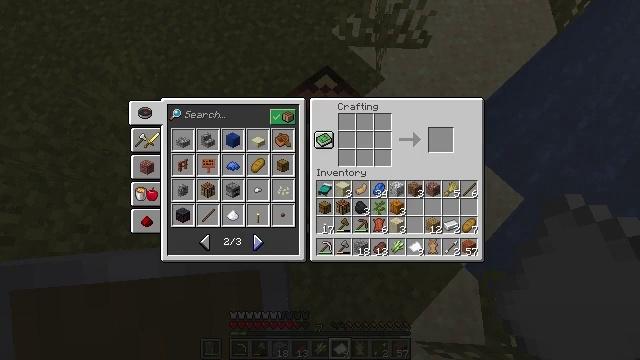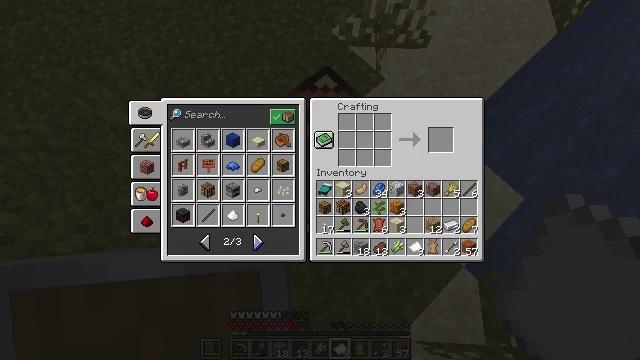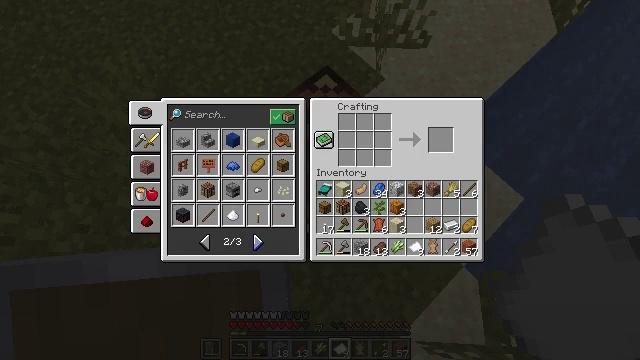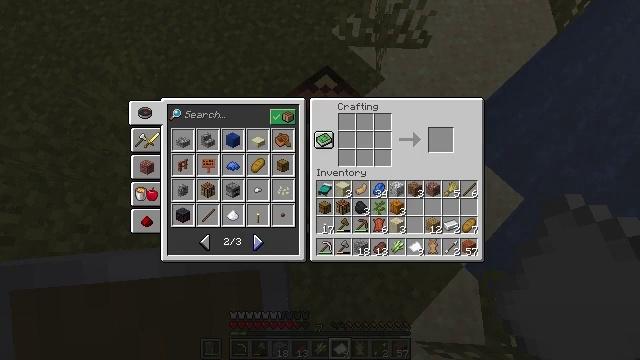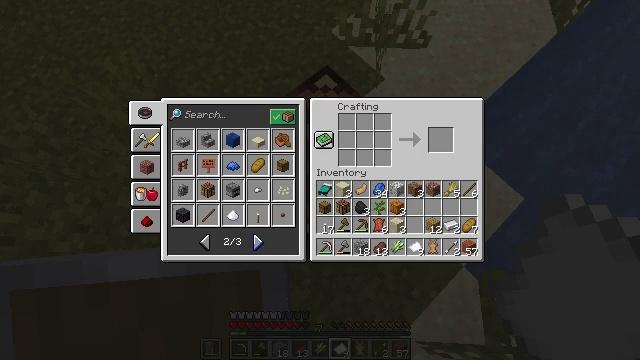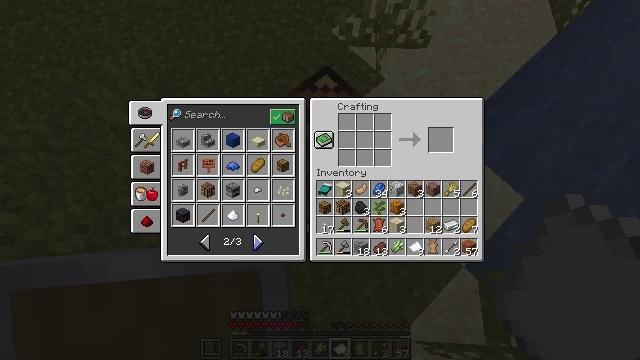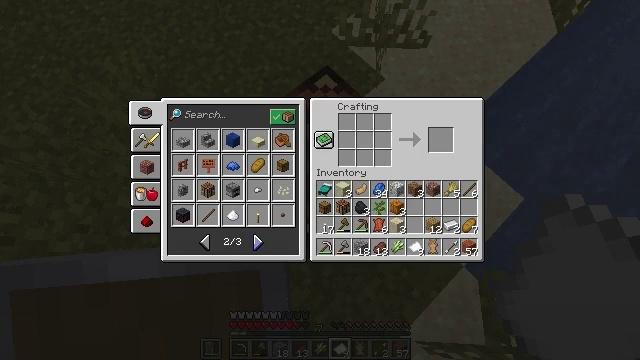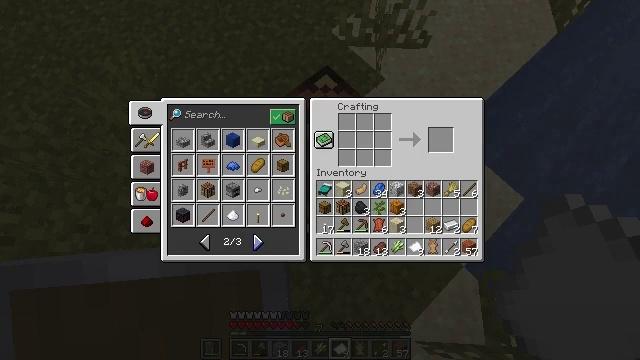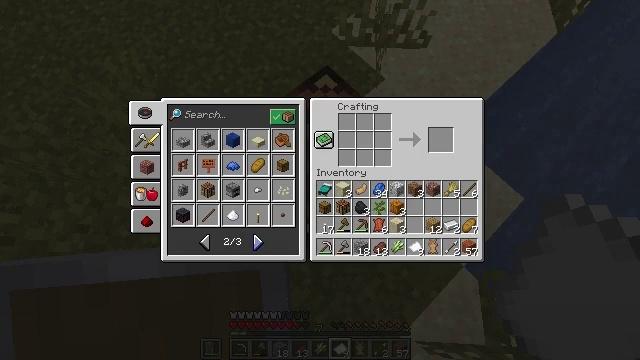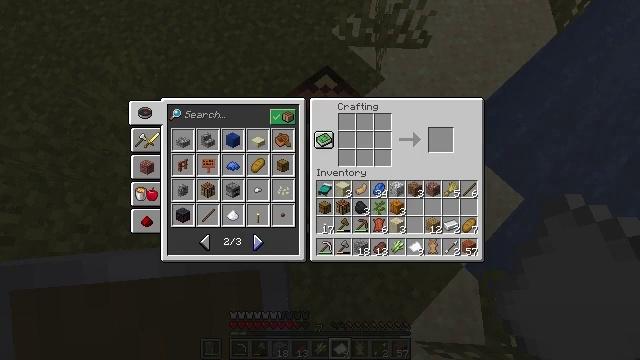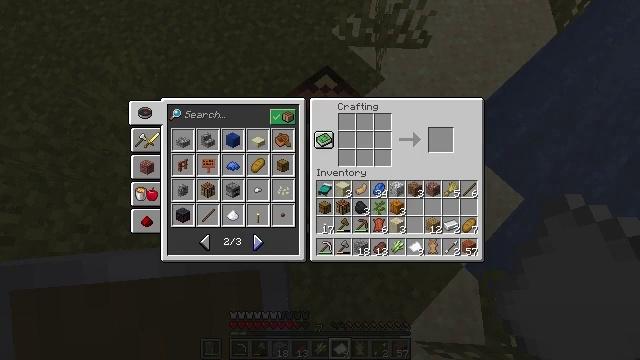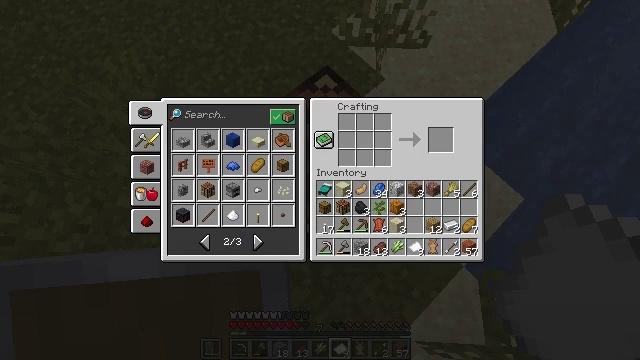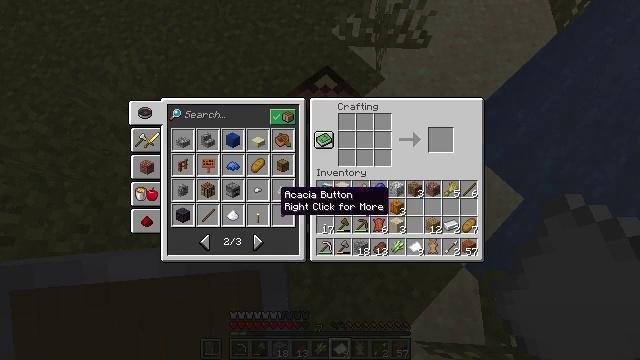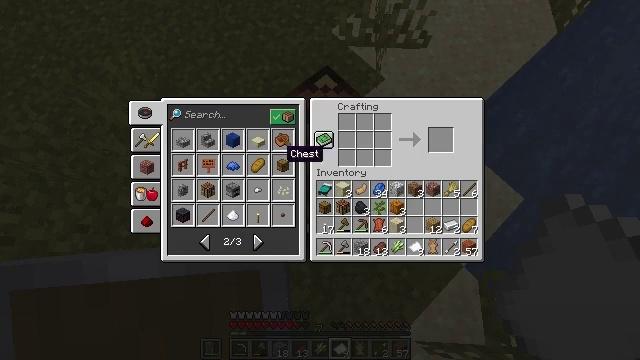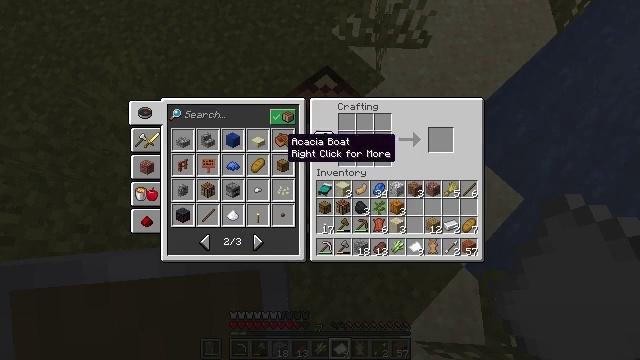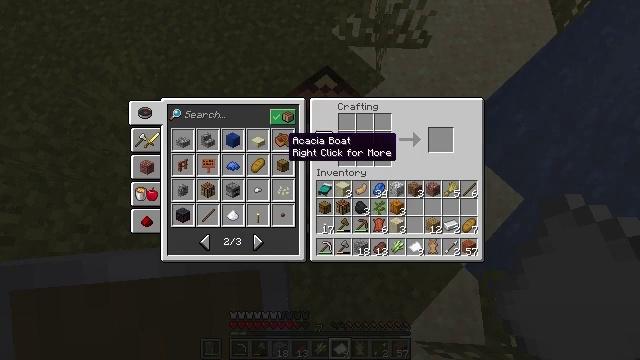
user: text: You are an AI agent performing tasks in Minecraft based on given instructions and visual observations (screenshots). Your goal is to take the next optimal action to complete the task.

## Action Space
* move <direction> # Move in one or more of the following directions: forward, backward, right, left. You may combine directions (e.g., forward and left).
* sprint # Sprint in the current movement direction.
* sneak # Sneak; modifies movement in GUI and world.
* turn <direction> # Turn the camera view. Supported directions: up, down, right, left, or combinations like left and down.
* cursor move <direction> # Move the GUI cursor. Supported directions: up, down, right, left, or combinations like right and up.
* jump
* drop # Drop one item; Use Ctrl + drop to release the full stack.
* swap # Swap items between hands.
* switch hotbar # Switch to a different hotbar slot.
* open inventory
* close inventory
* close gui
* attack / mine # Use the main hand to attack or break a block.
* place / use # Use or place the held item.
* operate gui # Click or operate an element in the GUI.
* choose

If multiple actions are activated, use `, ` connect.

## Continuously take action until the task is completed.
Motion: motion action
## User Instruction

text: Take acacia planks to craft a acacia boat.
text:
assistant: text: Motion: no_op
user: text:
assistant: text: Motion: no_op
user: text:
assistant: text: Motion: no_op
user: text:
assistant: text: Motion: no_op
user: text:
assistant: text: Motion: no_op
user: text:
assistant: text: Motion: no_op
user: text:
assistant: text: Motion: no_op
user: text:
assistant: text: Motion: no_op
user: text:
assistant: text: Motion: no_op
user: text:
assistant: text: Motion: no_op
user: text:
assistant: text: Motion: cursor move up
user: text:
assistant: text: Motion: cursor move right and up
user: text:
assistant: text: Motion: cursor move up
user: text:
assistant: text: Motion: cursor move up
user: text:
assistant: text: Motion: no_op
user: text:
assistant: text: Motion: no_op
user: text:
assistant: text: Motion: no_op
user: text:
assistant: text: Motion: no_op
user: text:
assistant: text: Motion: no_op
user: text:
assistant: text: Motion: operate gui
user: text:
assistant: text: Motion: operate gui
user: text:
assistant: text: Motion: operate gui
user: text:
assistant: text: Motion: no_op
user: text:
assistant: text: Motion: no_op
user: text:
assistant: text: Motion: cursor move right
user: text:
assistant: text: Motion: cursor move right
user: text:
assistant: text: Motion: cursor move right
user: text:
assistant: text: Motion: cursor move right
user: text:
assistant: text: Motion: cursor move right
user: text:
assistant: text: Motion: no_op